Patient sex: M
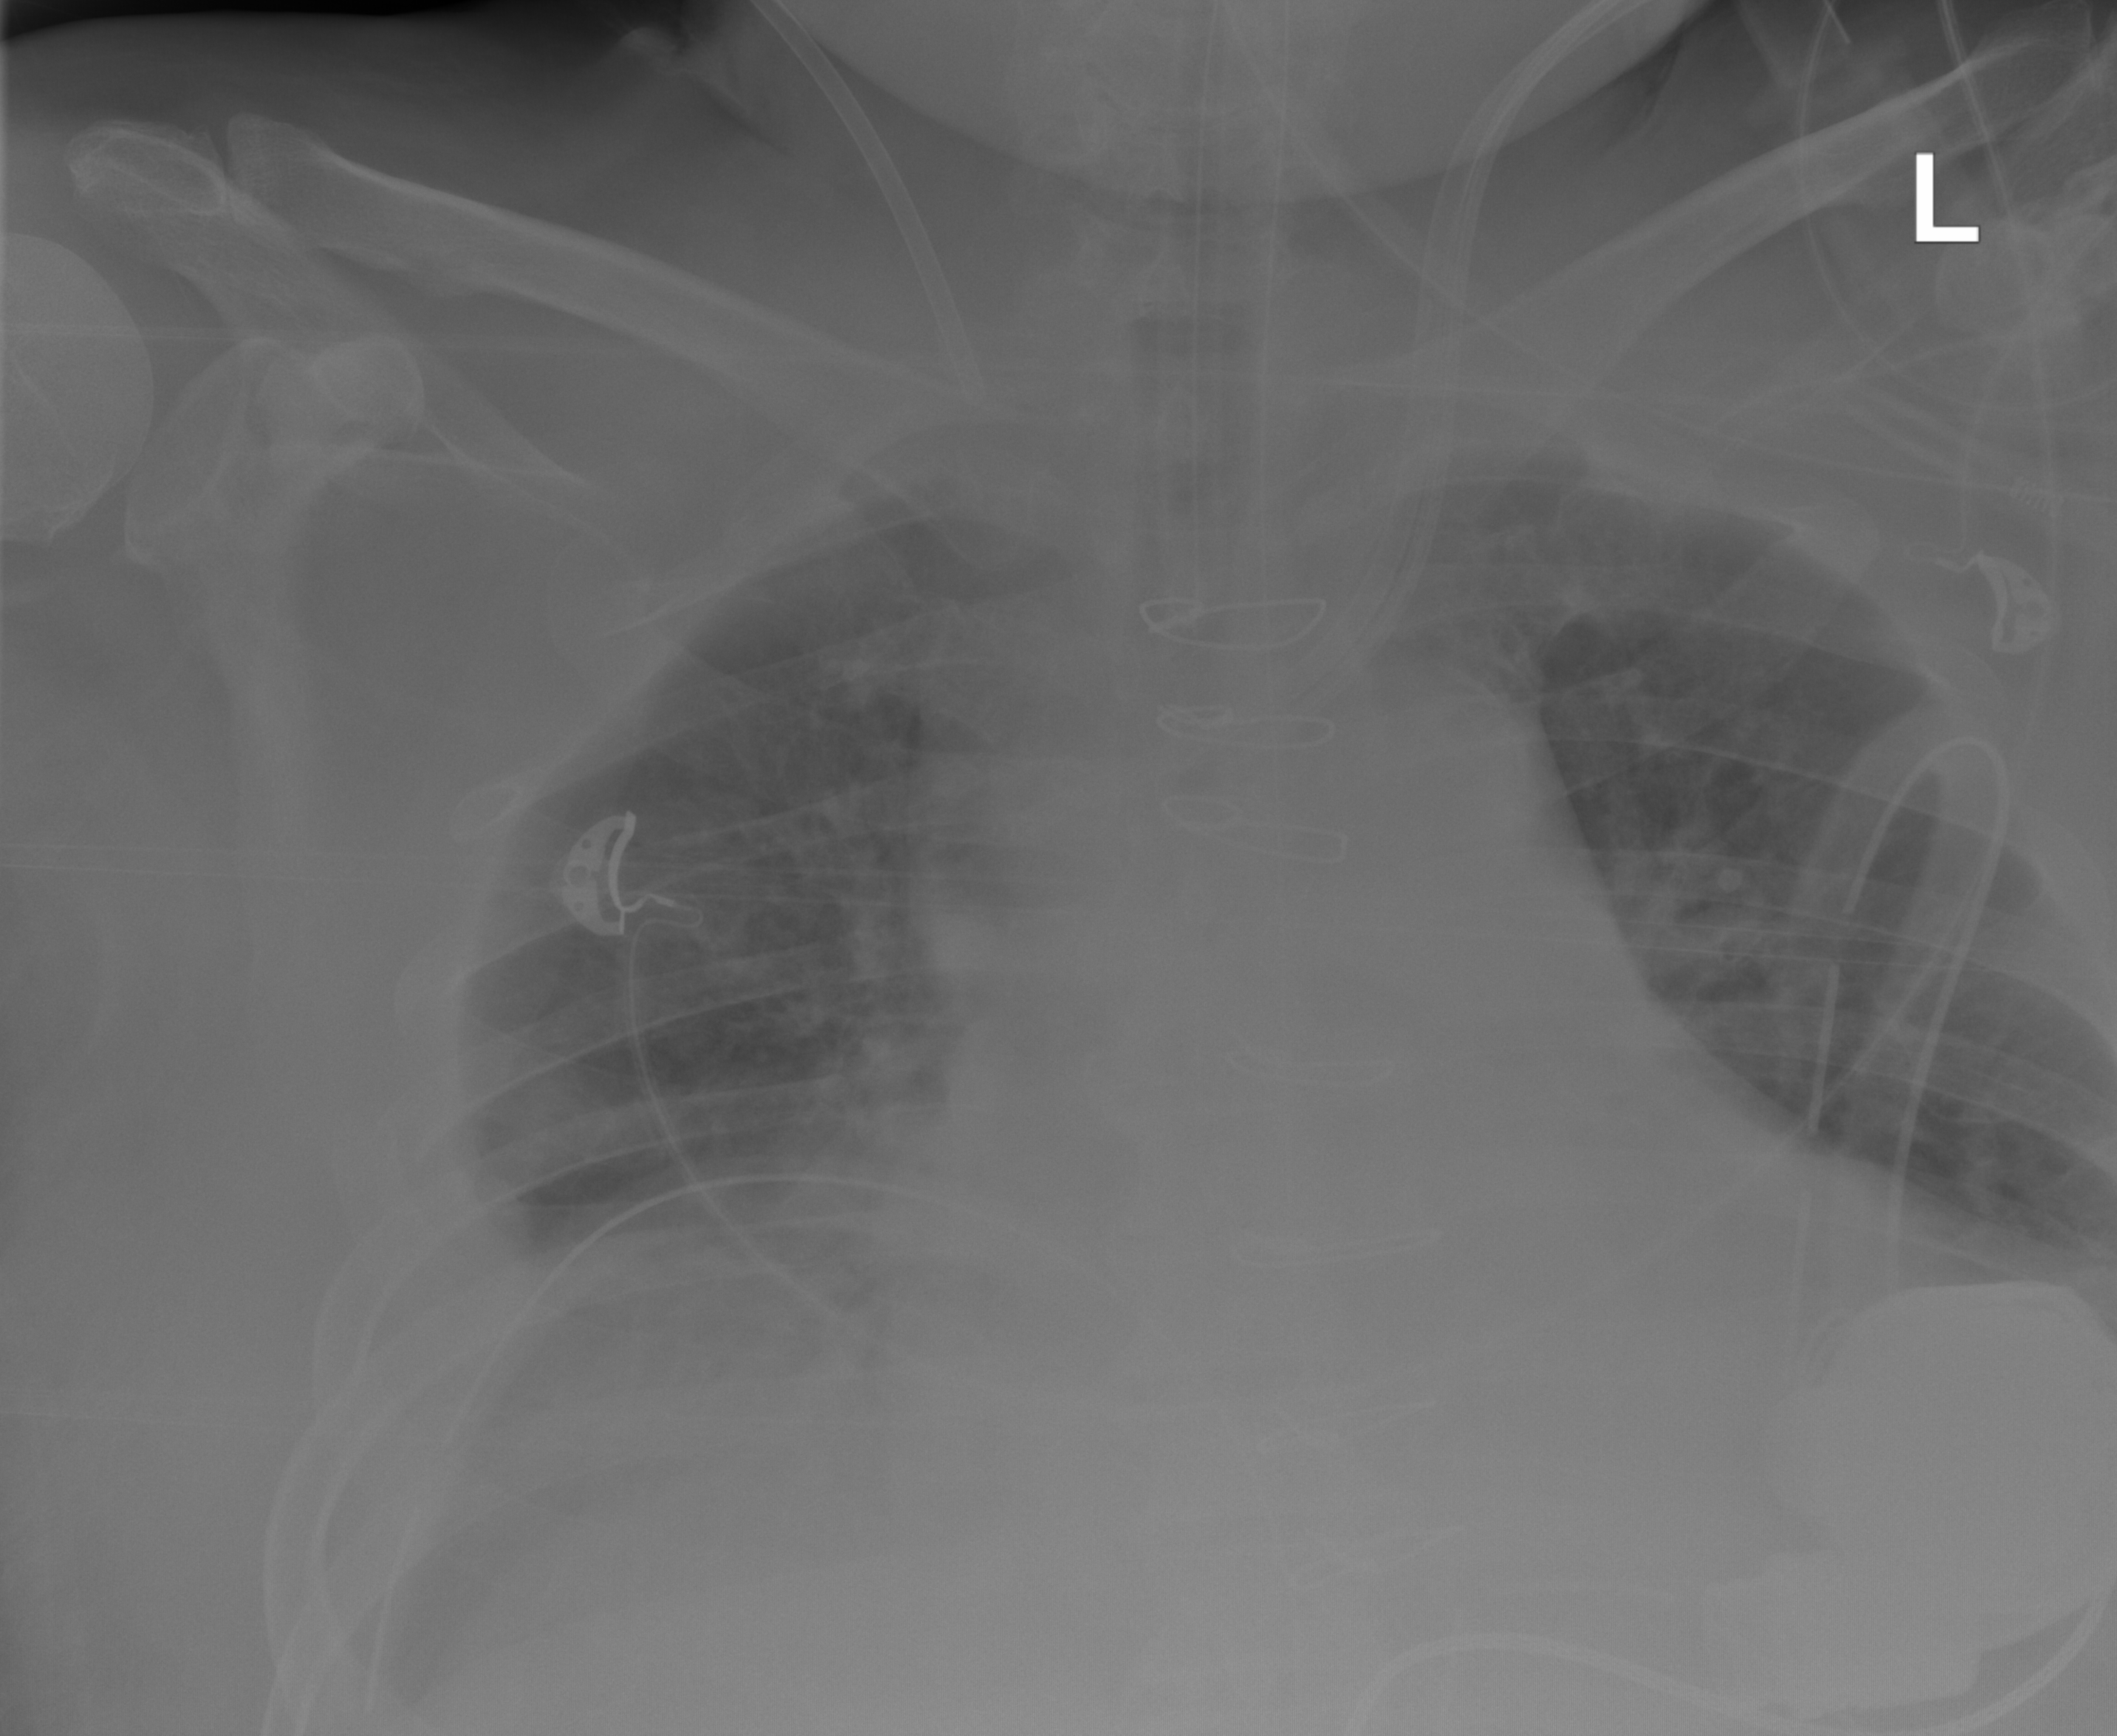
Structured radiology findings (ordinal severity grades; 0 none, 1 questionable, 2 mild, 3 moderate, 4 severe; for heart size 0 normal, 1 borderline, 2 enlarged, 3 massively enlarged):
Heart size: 2
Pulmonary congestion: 2
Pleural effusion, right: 3
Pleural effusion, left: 0
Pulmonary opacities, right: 2
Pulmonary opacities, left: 0
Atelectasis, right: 2
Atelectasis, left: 0